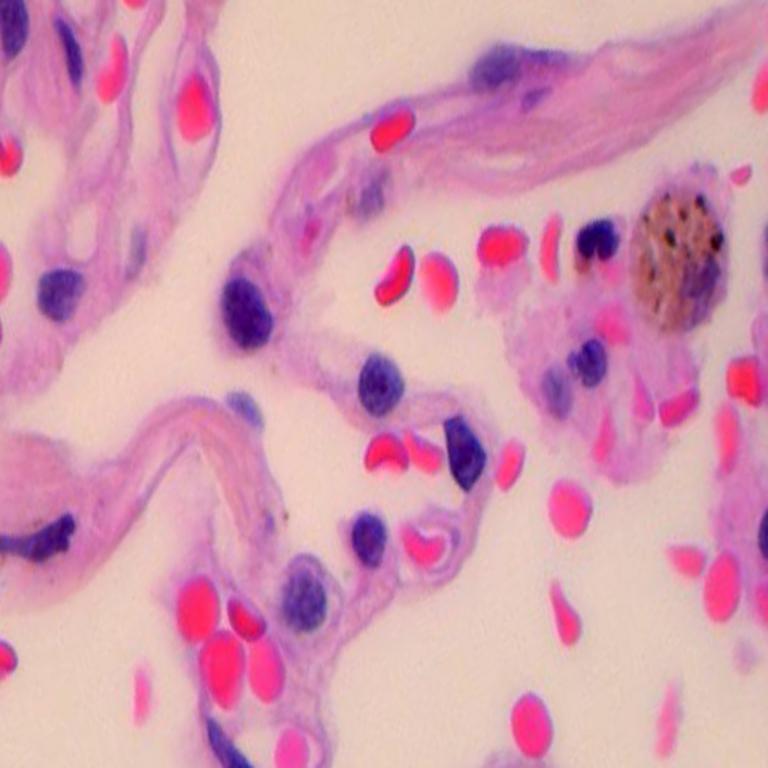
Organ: lung
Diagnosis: benign